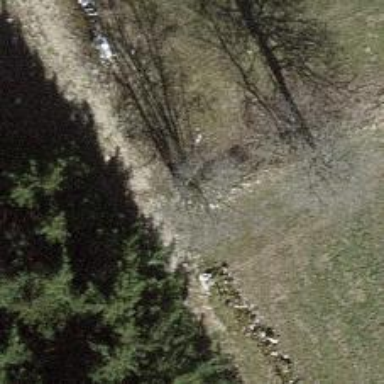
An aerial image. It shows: Wall barrier.